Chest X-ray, PA view. Patient: 33 years old, sex F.
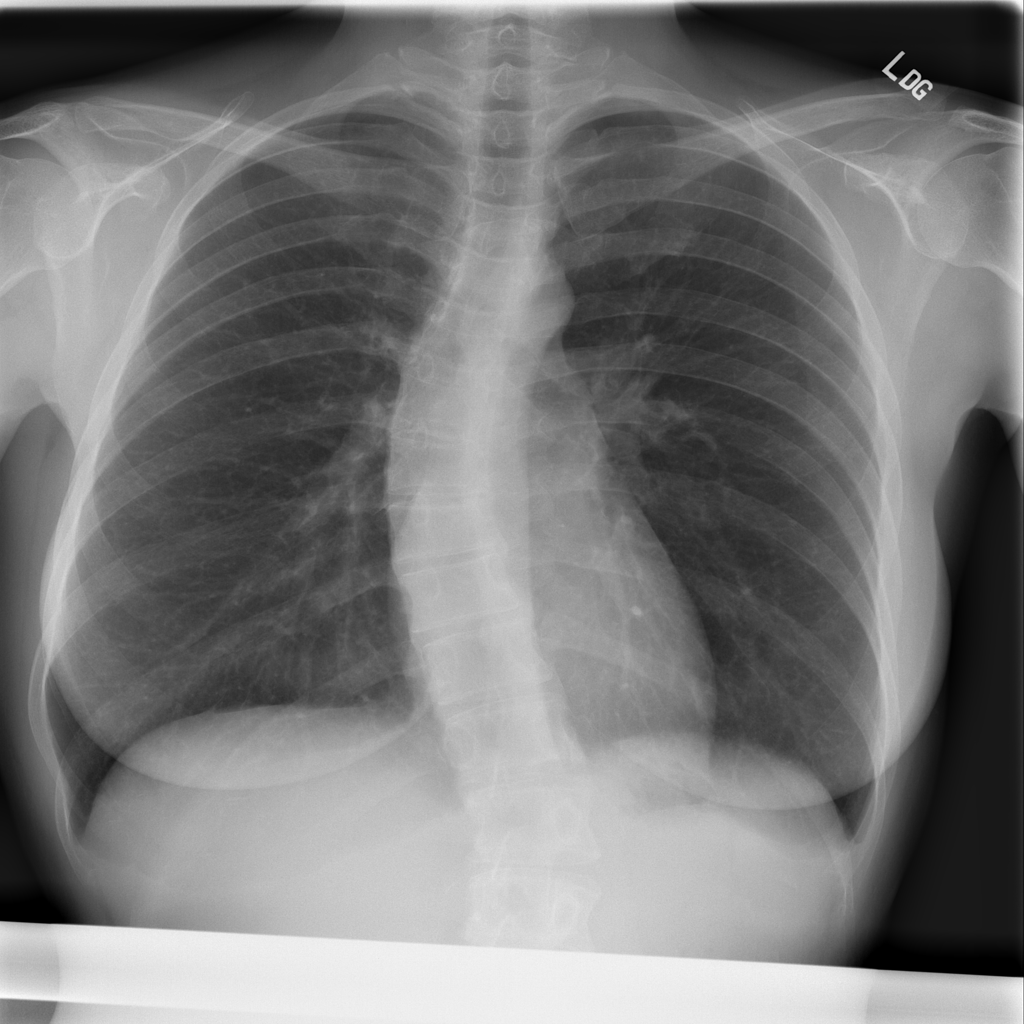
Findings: No Finding